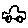
Label: car